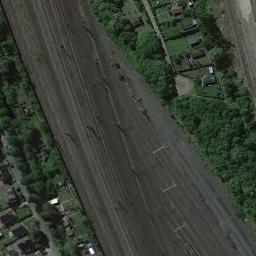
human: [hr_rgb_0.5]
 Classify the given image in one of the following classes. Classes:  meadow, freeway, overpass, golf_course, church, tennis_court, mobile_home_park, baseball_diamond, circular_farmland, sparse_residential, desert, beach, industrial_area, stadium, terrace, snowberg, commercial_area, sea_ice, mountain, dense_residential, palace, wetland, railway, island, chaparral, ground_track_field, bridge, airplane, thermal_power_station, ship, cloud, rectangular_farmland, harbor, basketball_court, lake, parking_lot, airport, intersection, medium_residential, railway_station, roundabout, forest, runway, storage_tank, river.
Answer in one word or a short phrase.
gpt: railway